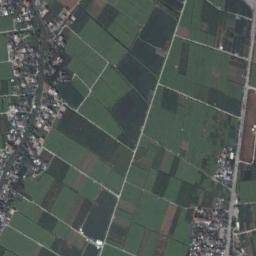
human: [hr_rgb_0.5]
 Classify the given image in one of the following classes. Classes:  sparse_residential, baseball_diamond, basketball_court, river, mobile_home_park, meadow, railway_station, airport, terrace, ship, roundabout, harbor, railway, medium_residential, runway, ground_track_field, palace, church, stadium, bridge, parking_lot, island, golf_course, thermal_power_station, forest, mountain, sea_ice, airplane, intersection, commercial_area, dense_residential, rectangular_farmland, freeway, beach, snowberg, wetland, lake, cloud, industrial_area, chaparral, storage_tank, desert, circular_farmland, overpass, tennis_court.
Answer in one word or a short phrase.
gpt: rectangular_farmland